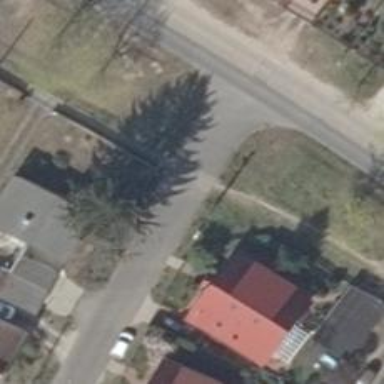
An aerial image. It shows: Dirt footway.